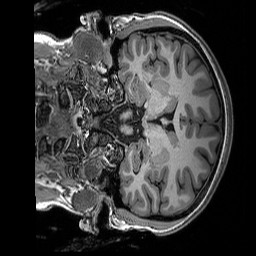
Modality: T1w
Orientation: coronal
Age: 23
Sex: female